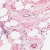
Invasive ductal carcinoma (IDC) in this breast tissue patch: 0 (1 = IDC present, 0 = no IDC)